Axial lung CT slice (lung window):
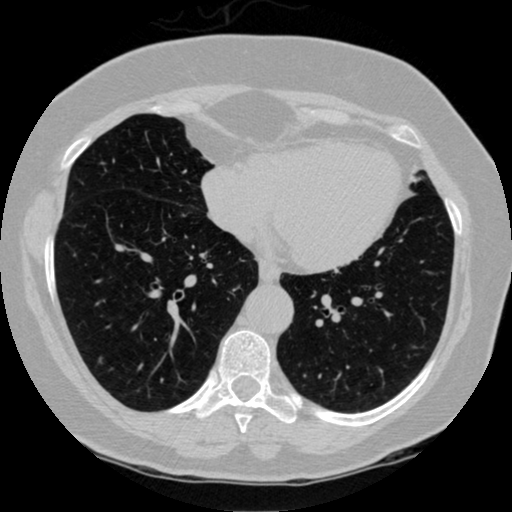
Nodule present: no